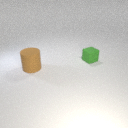
small green rubber cube behind large brown rubber cylinder